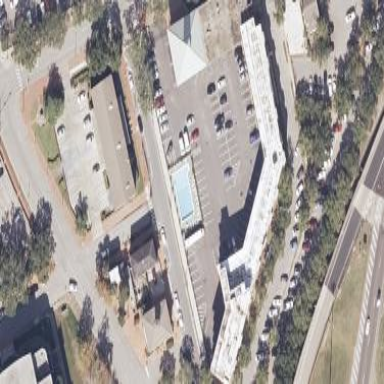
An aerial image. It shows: Hotel building.